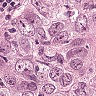
Metastatic tissue present: yes